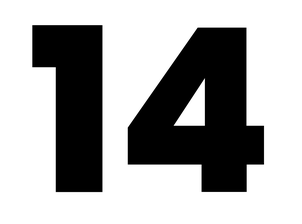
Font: Poppins-ExtraBold